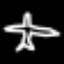
Label: airplane